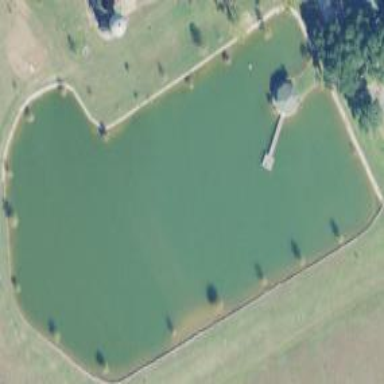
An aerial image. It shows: Pond with natural water.